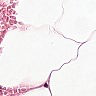
Metastatic tissue present: no